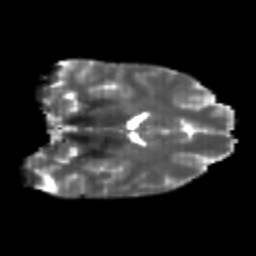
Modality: T2w
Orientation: coronal
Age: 25
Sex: female
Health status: healthy
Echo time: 0.074 s